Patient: sex M, age 31
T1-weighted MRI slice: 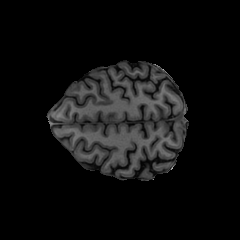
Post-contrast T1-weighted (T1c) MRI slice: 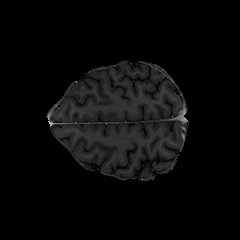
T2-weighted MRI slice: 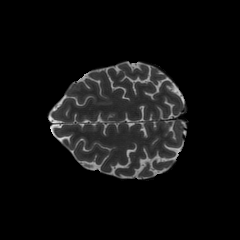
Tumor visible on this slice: no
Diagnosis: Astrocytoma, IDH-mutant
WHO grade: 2